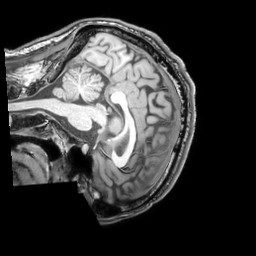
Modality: T1w
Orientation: sagittal
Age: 32
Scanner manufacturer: philips
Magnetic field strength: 3 T
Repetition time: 0.007 s
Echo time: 0.003501 s